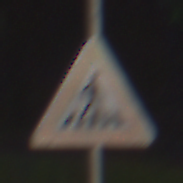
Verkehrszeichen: FussgaengerueberwegLinks
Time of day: Night
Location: Outdoor (Suburban)
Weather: PartlyCloudy
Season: NotSpecified
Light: Artificial